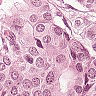
Metastatic tissue present: yes